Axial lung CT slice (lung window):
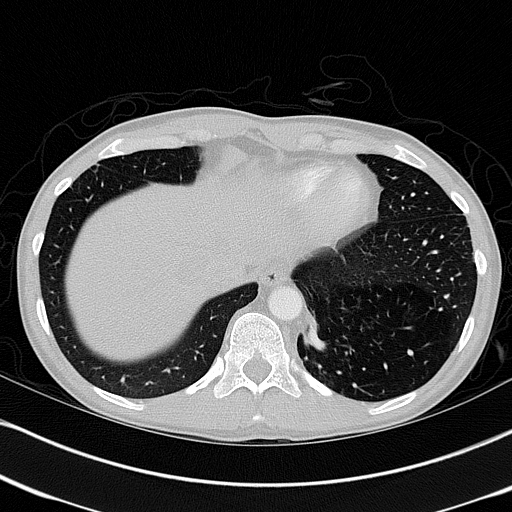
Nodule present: no